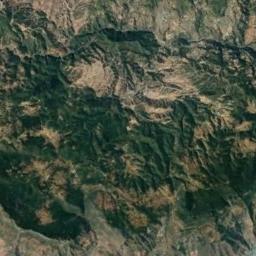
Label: mountain